Field crop: maize
Growth stage: 2
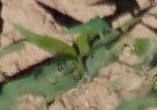
Species: maize